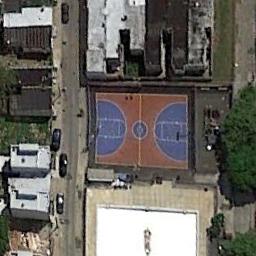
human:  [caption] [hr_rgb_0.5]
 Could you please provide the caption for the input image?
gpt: A basketball court is placed between the buildings .

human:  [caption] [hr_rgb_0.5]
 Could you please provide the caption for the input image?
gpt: There is a red and blue basketball court in the center of the picture .

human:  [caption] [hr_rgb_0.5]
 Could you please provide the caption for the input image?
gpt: There is a basketball court surrounded by many buildings .

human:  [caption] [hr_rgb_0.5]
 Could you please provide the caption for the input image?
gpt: A basketball court surrounded by some buildings .

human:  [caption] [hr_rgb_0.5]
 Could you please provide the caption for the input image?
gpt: Many buildings are beside the basketball court .